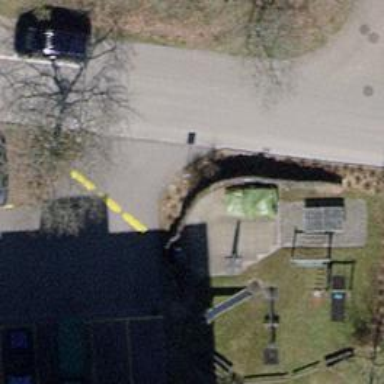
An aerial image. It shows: Picnic table located in leisure land area.